The image is an STFT spectrogram (time versus frequency) of a rotating-machine vibration signal. Classify the rotor condition as one of: normal, misalignment, unbalance, looseness.
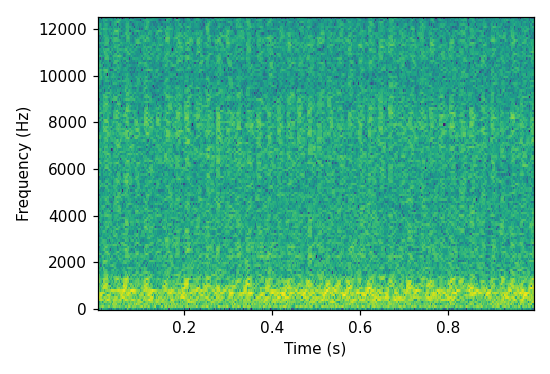
Answer: misalignment